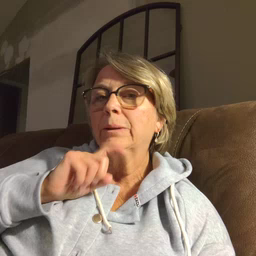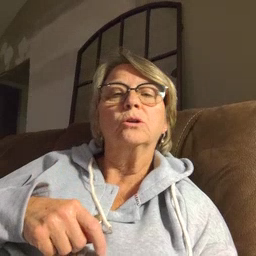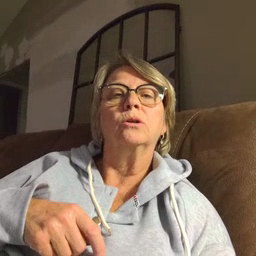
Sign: garbage